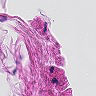
Metastatic tissue present: no